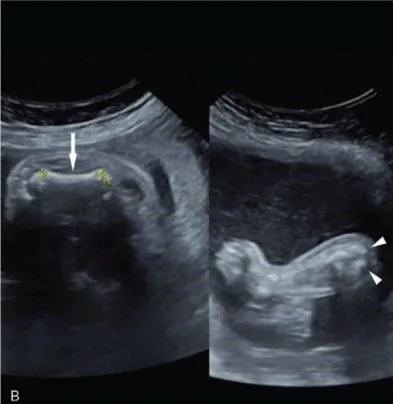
At gestational week 24+5: bending, and ,short femur (arrows), thick metaphysis with high echoes (arrowheads).
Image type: radiology (ultrasound)